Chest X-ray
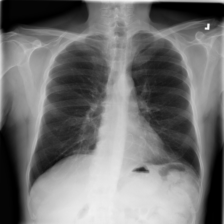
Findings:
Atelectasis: negative
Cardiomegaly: negative
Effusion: negative
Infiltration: negative
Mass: negative
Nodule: negative
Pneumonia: negative
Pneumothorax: negative
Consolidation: negative
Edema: negative
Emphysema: negative
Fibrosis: negative
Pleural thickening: negative
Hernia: negative